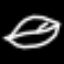
Label: leaf